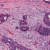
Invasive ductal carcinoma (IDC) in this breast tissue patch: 0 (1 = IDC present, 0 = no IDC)